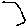
Label: hexagon